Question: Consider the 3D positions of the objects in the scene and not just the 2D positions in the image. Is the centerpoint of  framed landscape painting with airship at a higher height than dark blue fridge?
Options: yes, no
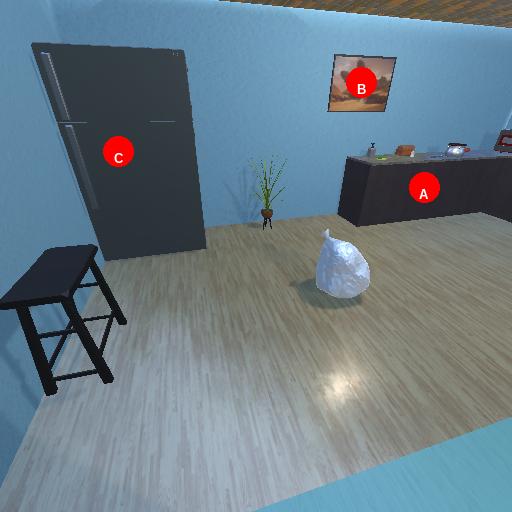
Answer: yes